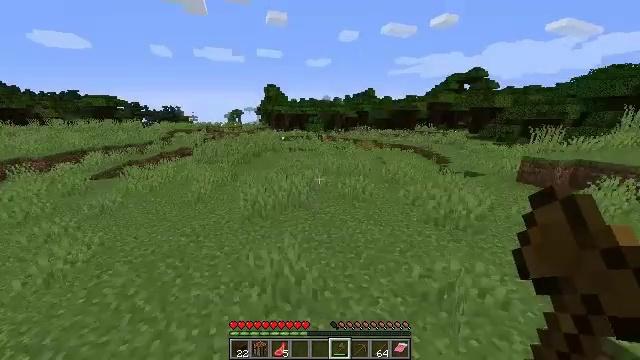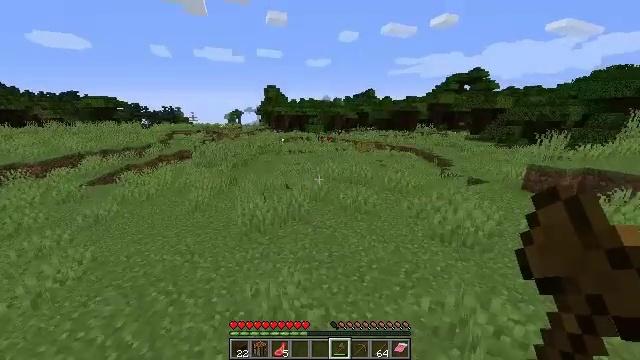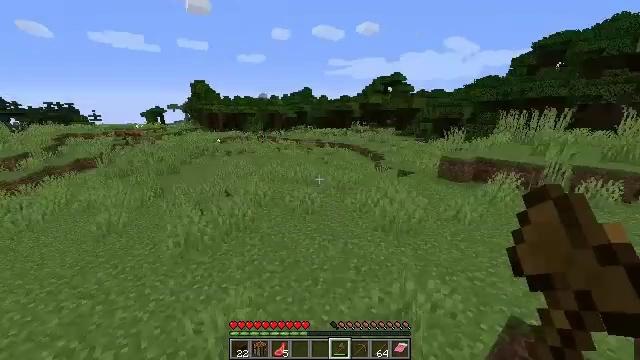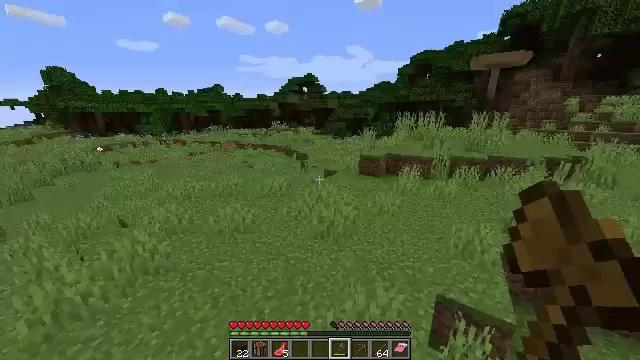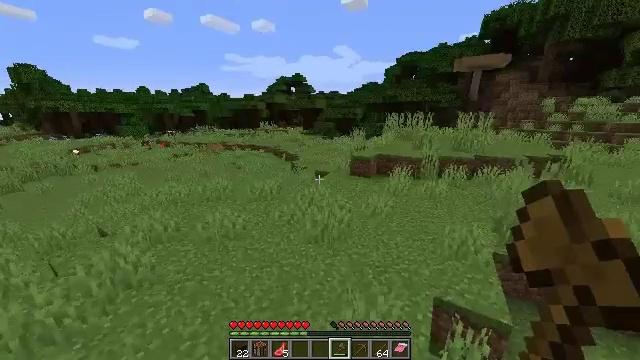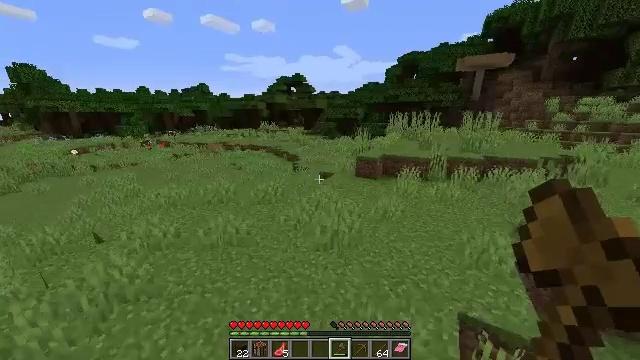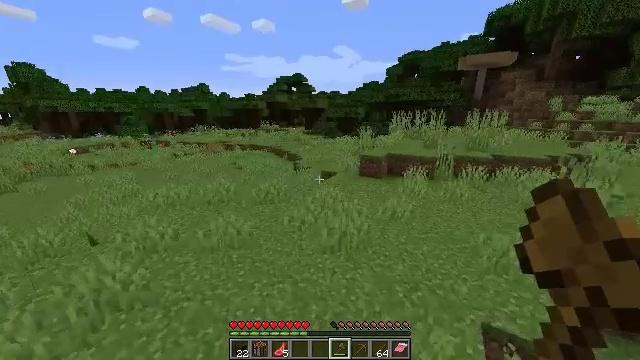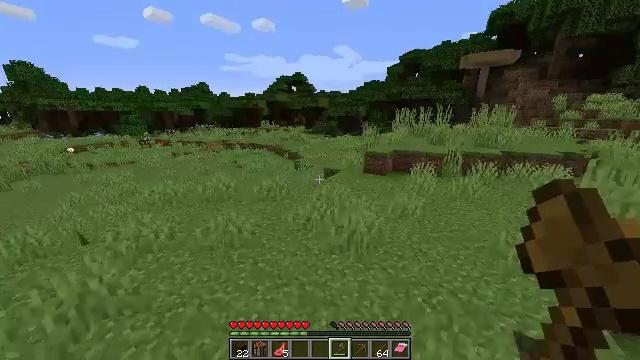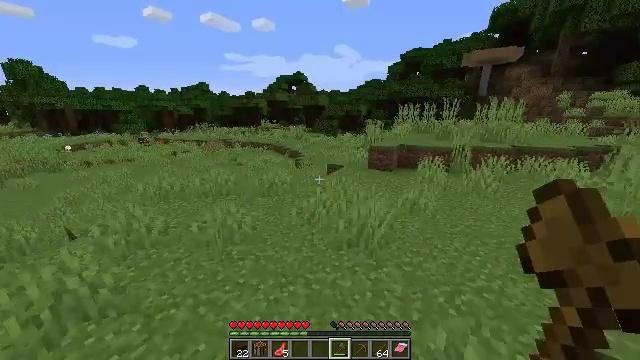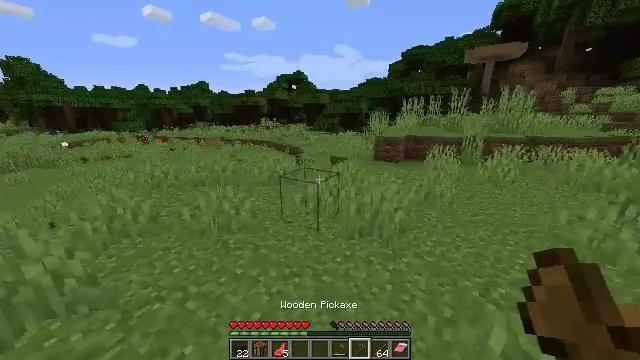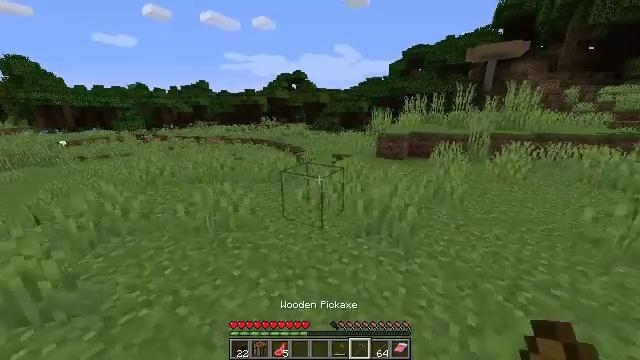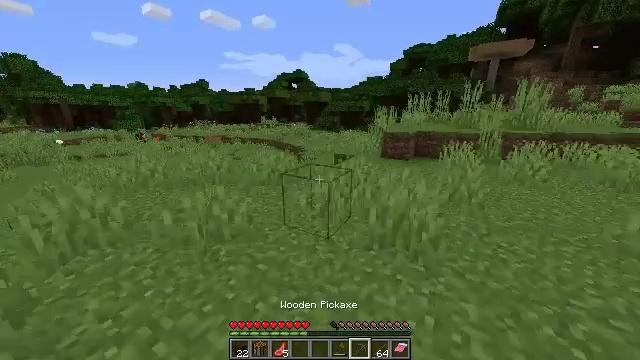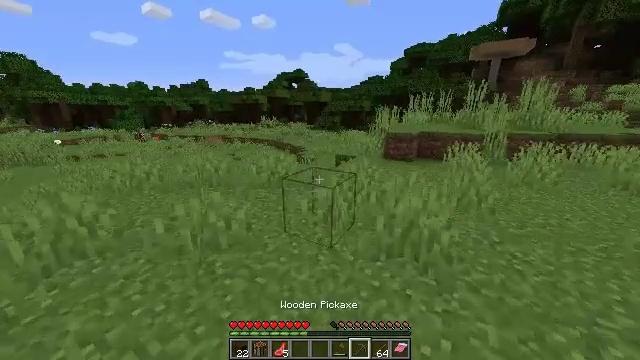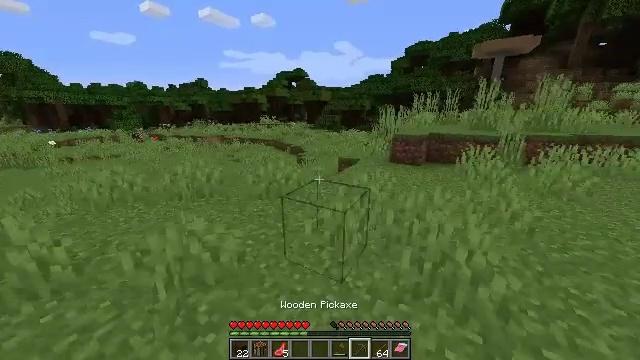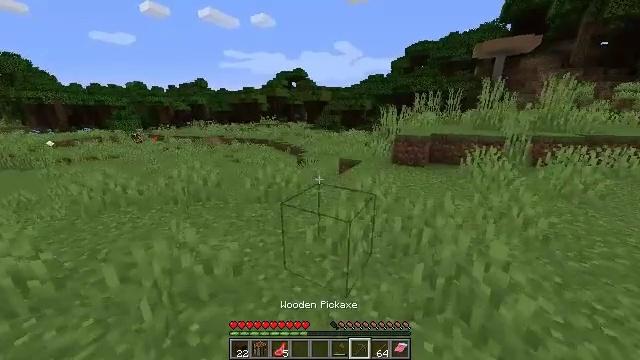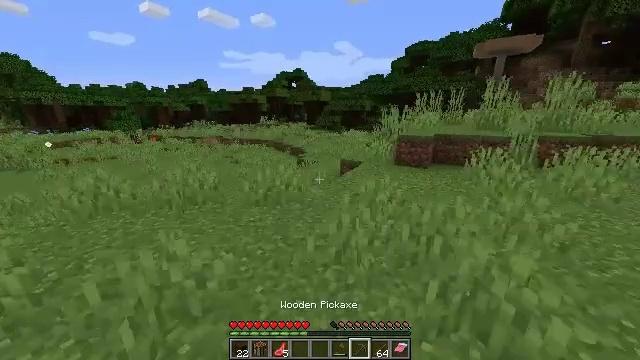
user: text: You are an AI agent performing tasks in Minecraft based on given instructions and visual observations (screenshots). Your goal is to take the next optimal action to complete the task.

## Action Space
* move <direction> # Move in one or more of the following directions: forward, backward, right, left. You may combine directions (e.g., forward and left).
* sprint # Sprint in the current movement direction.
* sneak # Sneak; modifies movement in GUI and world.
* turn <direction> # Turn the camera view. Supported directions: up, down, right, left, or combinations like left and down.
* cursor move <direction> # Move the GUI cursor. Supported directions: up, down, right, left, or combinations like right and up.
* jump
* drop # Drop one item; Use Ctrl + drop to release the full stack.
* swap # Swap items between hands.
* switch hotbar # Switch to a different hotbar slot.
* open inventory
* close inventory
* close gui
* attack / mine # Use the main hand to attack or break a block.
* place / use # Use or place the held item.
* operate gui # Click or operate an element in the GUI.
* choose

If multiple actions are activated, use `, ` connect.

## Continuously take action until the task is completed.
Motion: motion action
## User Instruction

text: Drop pink dye.
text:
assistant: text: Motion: move forward, jump
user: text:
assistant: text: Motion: move forward, turn right, jump
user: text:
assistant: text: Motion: move forward, turn right, jump
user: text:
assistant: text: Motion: move forward, turn right, jump
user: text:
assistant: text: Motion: move forward, jump
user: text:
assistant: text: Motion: move forward, jump
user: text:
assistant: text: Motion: move forward
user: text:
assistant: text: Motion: move forward
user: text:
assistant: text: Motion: move forward
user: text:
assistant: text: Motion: move forward
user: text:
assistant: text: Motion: move forward
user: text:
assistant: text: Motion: move forward
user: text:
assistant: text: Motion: move forward
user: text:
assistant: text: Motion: move forward
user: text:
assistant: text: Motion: move forward
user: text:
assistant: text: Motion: move forward
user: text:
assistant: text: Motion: move forward
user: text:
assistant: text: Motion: move forward
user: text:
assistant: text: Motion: move forward
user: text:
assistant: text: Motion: move forward
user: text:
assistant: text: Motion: move forward
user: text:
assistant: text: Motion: move forward
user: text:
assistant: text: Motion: move forward
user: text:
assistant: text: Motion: move forward
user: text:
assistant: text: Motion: move forward
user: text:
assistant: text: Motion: move forward
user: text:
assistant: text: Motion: move forward
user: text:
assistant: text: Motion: move forward
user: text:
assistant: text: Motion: move forward
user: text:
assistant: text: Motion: move forward